Field crop: maize
Growth stage: 2
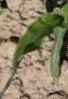
Species: maize